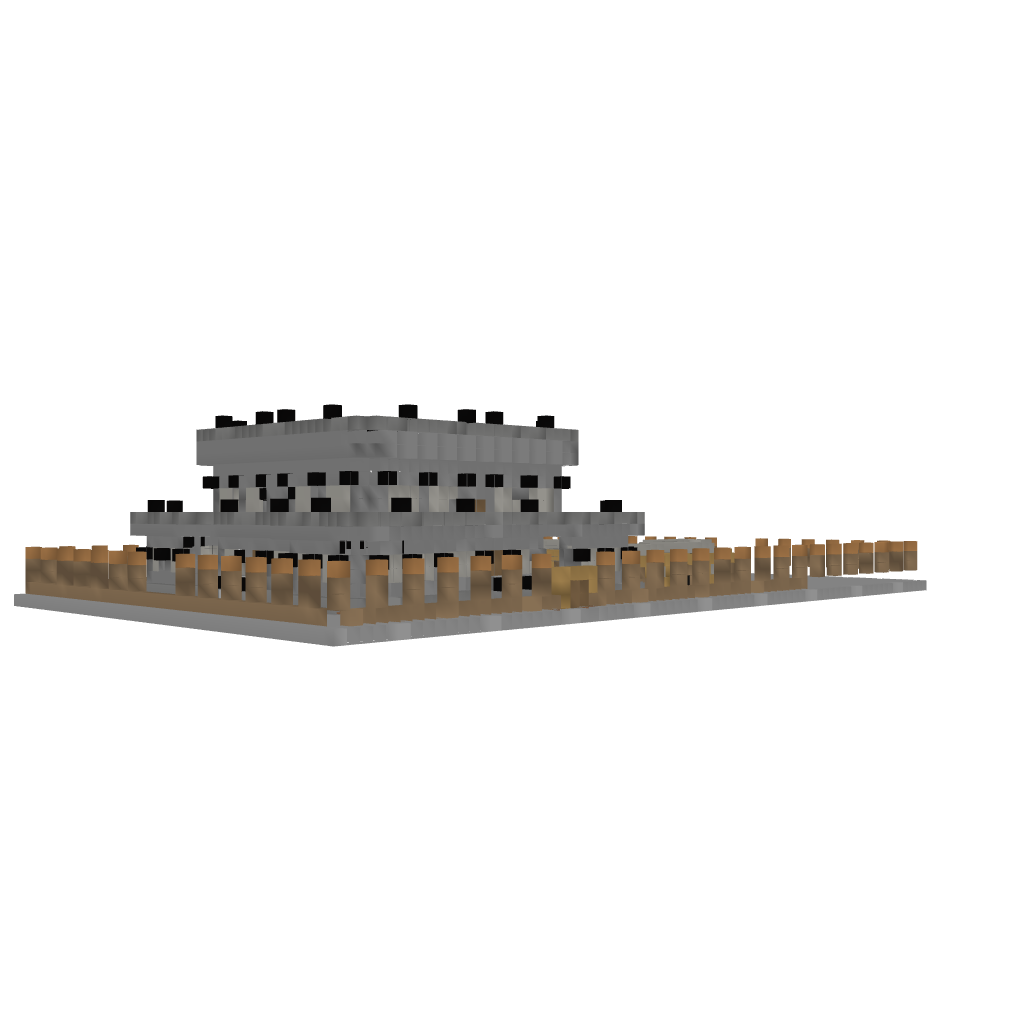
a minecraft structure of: big castle house